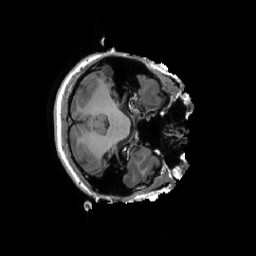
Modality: T1w
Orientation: axial
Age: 26
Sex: female
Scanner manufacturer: ge
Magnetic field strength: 3 T
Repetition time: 0.007348 s
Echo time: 0.003036 s